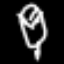
Label: leaf